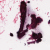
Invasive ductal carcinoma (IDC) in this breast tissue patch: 0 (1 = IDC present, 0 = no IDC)